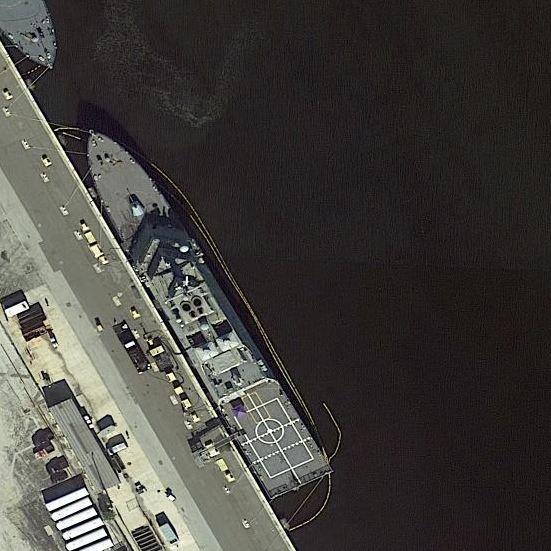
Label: Freedom-class_combat_ship